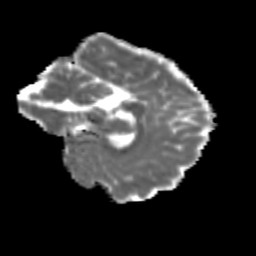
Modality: MD
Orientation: sagittal
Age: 20
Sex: female
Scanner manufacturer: siemens
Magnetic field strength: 3 T
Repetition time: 3.5 s
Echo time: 0.113 s